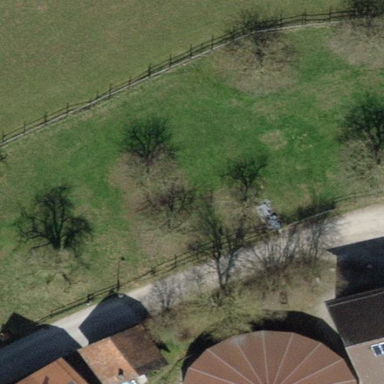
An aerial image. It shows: Orchard.